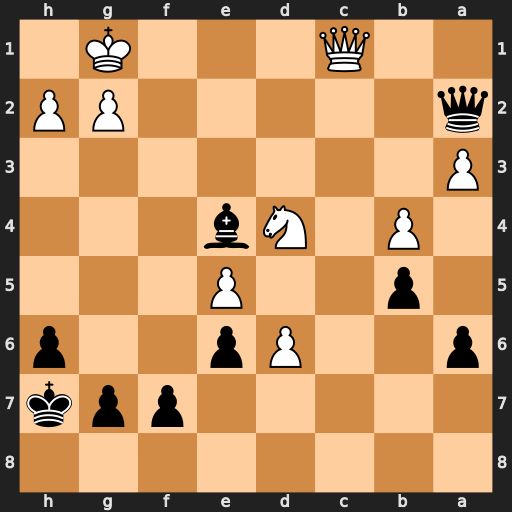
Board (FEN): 8/5ppk/p2Pp2p/1p2P3/1P1Nb3/P7/q5PP/2Q3K1
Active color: b
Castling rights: -
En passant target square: -
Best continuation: Qxg2#